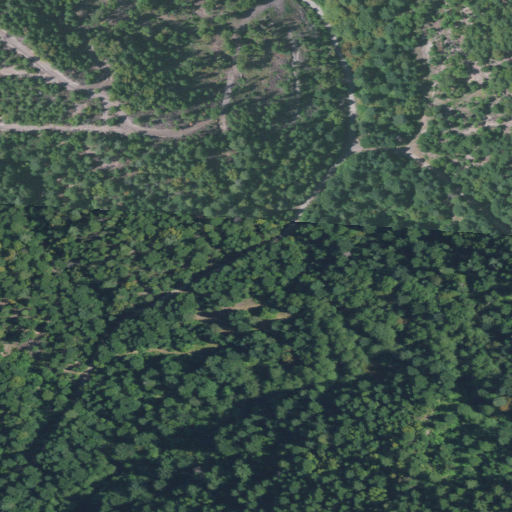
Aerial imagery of valley in Oregon named Mallard Gulch containing evergreen forest, open development, and woody wetlands